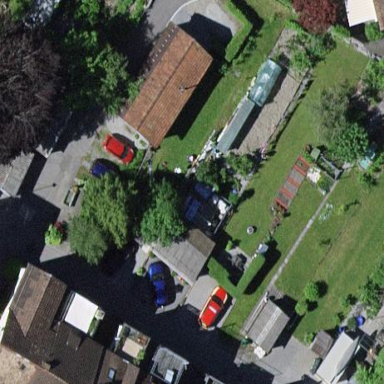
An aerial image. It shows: Residential garden area classified as leisure land.